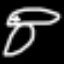
Label: mushroom